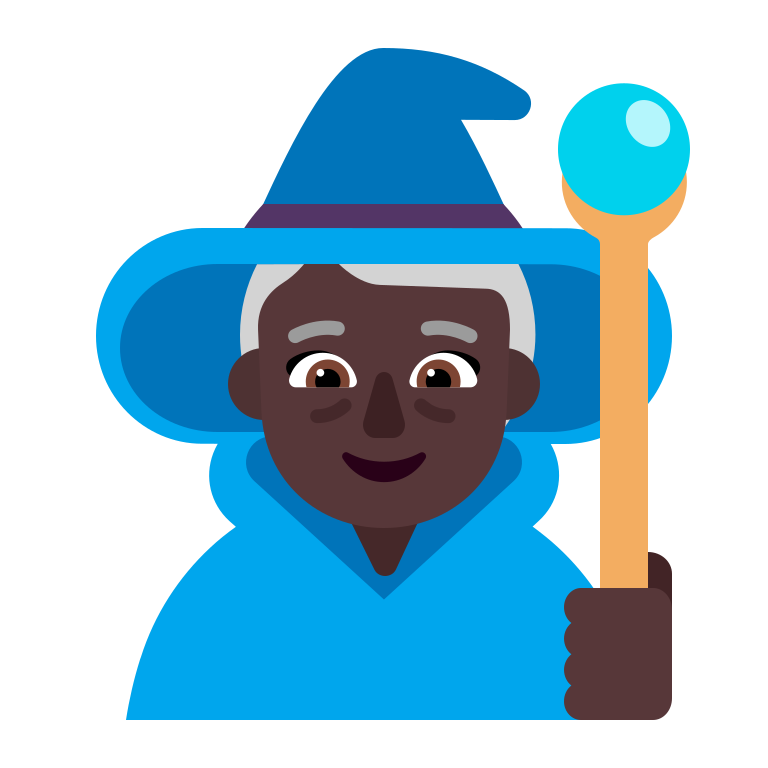
woman mage flat dark